Question: I am trying to set up a new site on my hosting (Host route if it matters) but i keep getting this error when i try using PDO (first PDO site im trying):
'''
Fatal error: Uncaught exception 'PDOException' with message 'SQLSTATE[3D000]: Invalid catalog name: 1046 No database selected' in /home/kennyi81/public_html/gamersite/login.php:36 Stack trace: #0 /home/kennyi81/public_html/gamersite/login.php(36): PDOStatement->execute() #1 {main} thrown in /home/kennyi81/public_html/gamersite/login.php on line 36
'''
When i use these settings:
'''
$dbh = new PDO("mysql:91.146.107.11;dbname=kennyi81_gamersite", "kennyi81_gamer", "***************");
$dbh->setAttribute(PDO::ATTR_ERRMODE, PDO::ERRMODE_EXCEPTION);
....
$stmt = $dbh->prepare('SELECT * FROM USERS WHERE ID = :id LIMIT 1');
'''
How the database is laid out:

I am able to use mysqli connect fine on my other sub domains / main site, but i just cannot get PDO to work.
I've tried this, which i have seen around:
'''
$stmt = $dbh->prepare('SELECT * FROM gamersite.USERS WHERE ID = :id LIMIT 1');
'''
but it retuns a syntax error.
Anyone have any idea what may be causing this?
---
This is all working on my local server, nothing changed on upload apart from connect line.
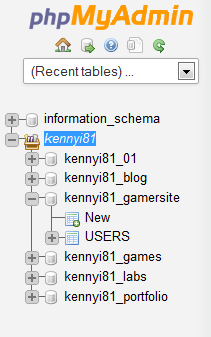
Answer: Instead of:
'''
$dbh = new PDO("mysql:91.146.107.11;dbname=kennyi81_gamersite", "kennyi81_gamer", "***************");
'''
Try:
'''
$dbh = new PDO("mysql:host=91.146.107.11;dbname=kennyi81_gamersite", "kennyi81_gamer", "***************");
'''
(add )
And it most likely works on your local server, because you have 'mysql:localhost...' or 'mysql:127.0.0.1...' there and it's ignored (cause it's missing aswell) and by default it's localhost.